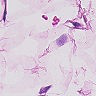
Metastatic tissue present: no